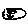
Label: smiley face